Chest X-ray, PA view. Patient: 35 years old, sex F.
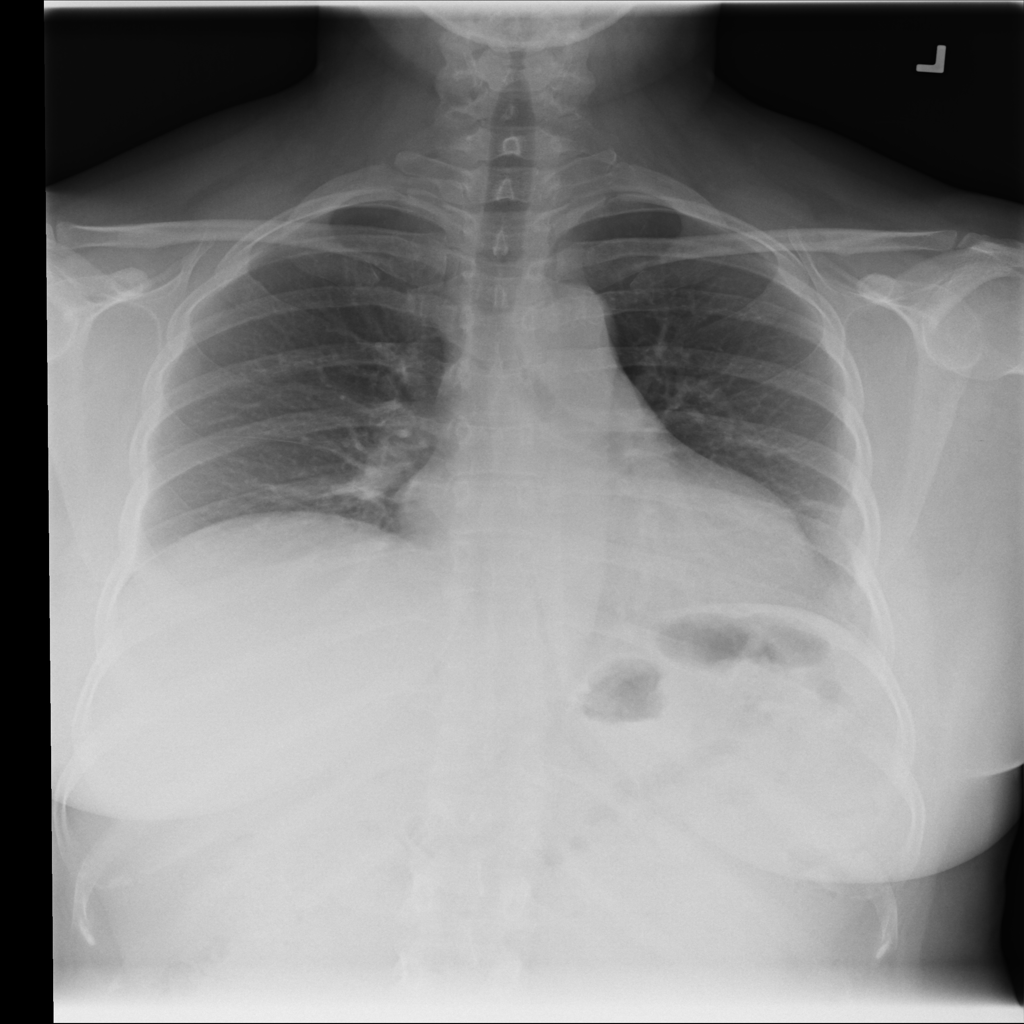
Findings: No Finding